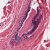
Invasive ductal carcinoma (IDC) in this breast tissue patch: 0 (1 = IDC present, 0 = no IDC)